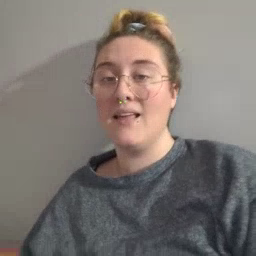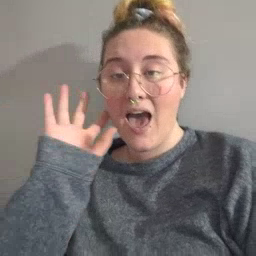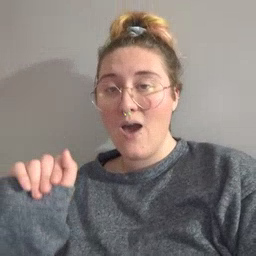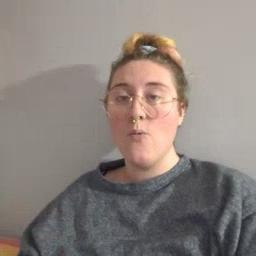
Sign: loud